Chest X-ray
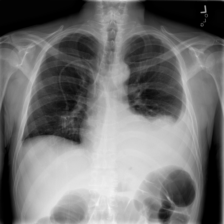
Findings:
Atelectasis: positive
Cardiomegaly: negative
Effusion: positive
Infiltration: positive
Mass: negative
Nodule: negative
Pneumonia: negative
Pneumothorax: negative
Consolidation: negative
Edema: negative
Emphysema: negative
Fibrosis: negative
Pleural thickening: negative
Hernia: negative